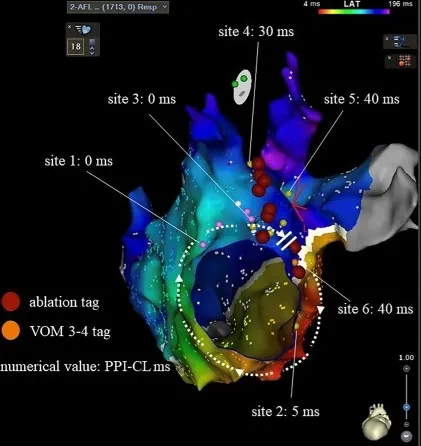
Activation and entrainment maps of atrial flutter of our case in left atrium. (A) Activation map showing the peri-mitral atrial flutter pattern, with a conduction gap in the mitral isthmus. Local activation time was only 200 ms of 265 ms (75%). Post-pacing interval-cycle lengths indicated 0, 5, 0, 30, 40, and 40 ms at the 12 o'clock position of mitral valve annulus (site 1), 4 o'clock position of mitral valve annulus (site 2), 2 o'clock position of mitral valve annulus (site 3), left pulmonary vein upper ridge (site 4), left pulmonary vein lower ridge (site 5), and vein of marshall 3-4 electrode on the endocardial block line in mitral isthmus (tag: site 6), respectively. Radiofrequency ablation was performed at the left pulmonary vein ridge, left atrial appendage base, and mitral isthmus, as indicated by the red ablation tag.
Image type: radiology (ultrasound)